Aerial crown-view tile of a tropical tree (Barro Colorado Island, Panama), acquired 20250124:
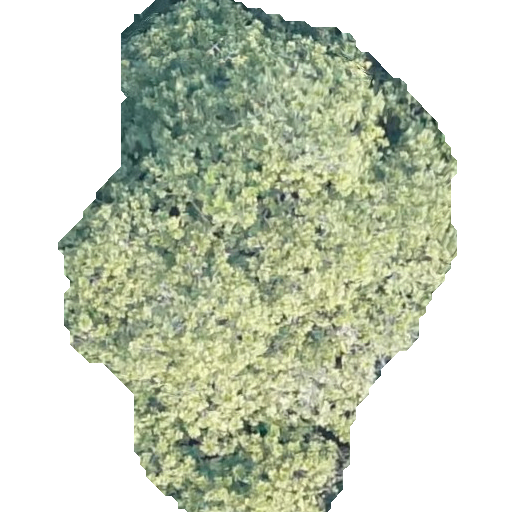
Species: Anacardium excelsum
GBIF accepted scientific name: Anacardium excelsum
Crown area: 222.02 m²